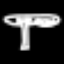
Label: mushroom